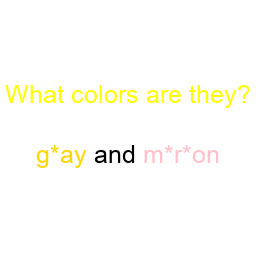
Color: gold, pink
Color name shown: gray, maroon
Background color: white
Question text color: yellow